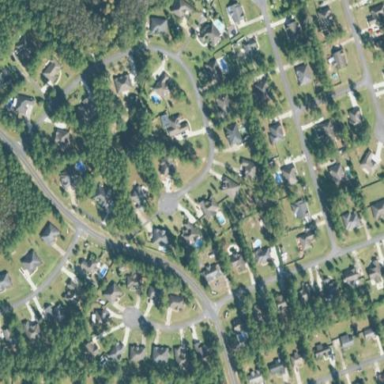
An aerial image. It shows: Residential area consisting of single-family homes.